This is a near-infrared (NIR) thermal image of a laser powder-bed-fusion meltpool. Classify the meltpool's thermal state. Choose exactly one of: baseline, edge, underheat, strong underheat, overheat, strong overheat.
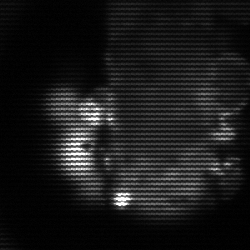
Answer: strong underheat